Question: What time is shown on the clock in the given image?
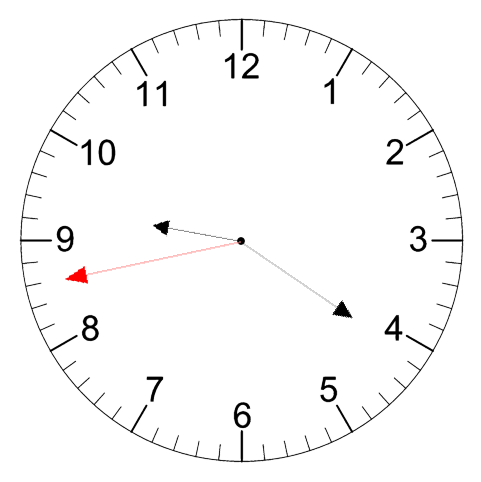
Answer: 09:20:43